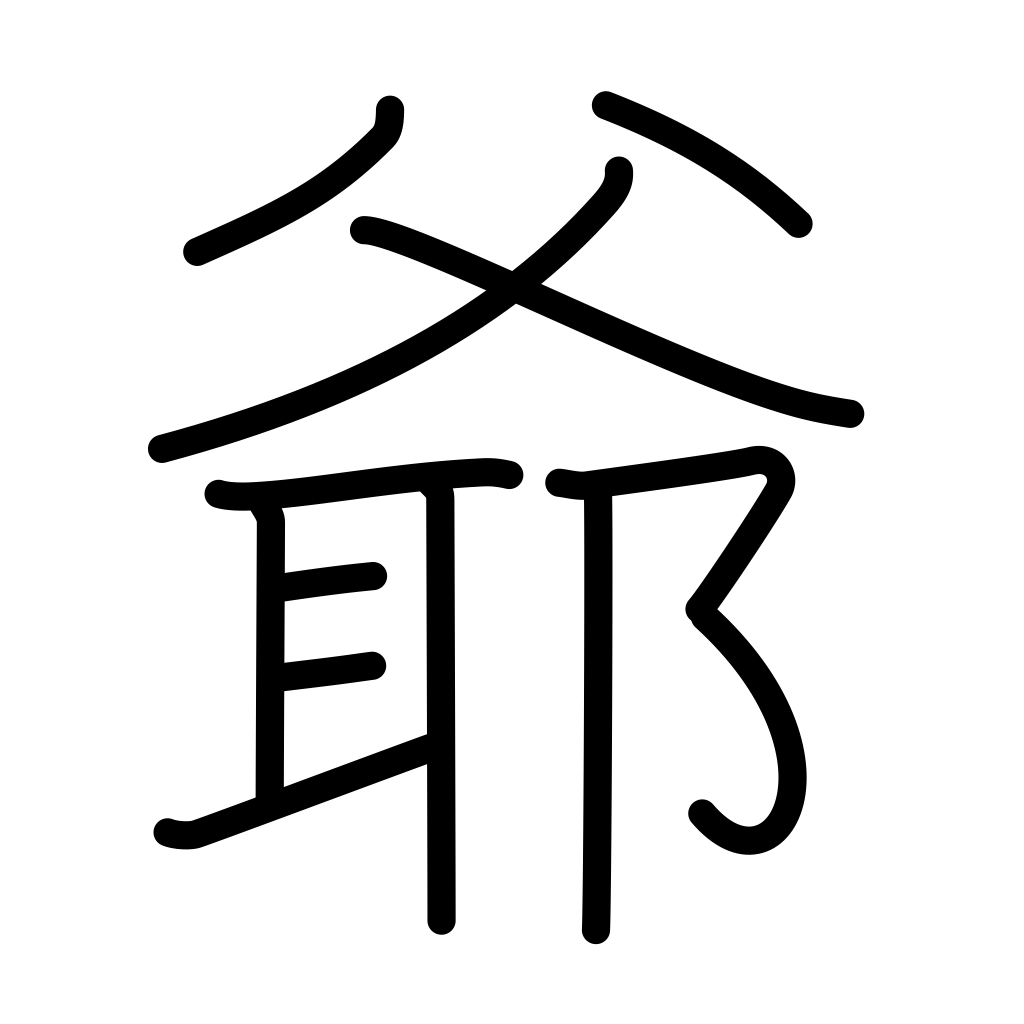
Meaning: old man, grampa